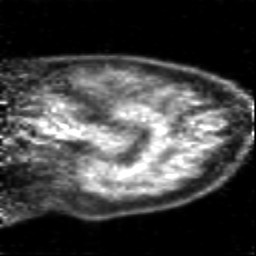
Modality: PET
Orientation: sagittal
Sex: male
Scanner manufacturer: siemens